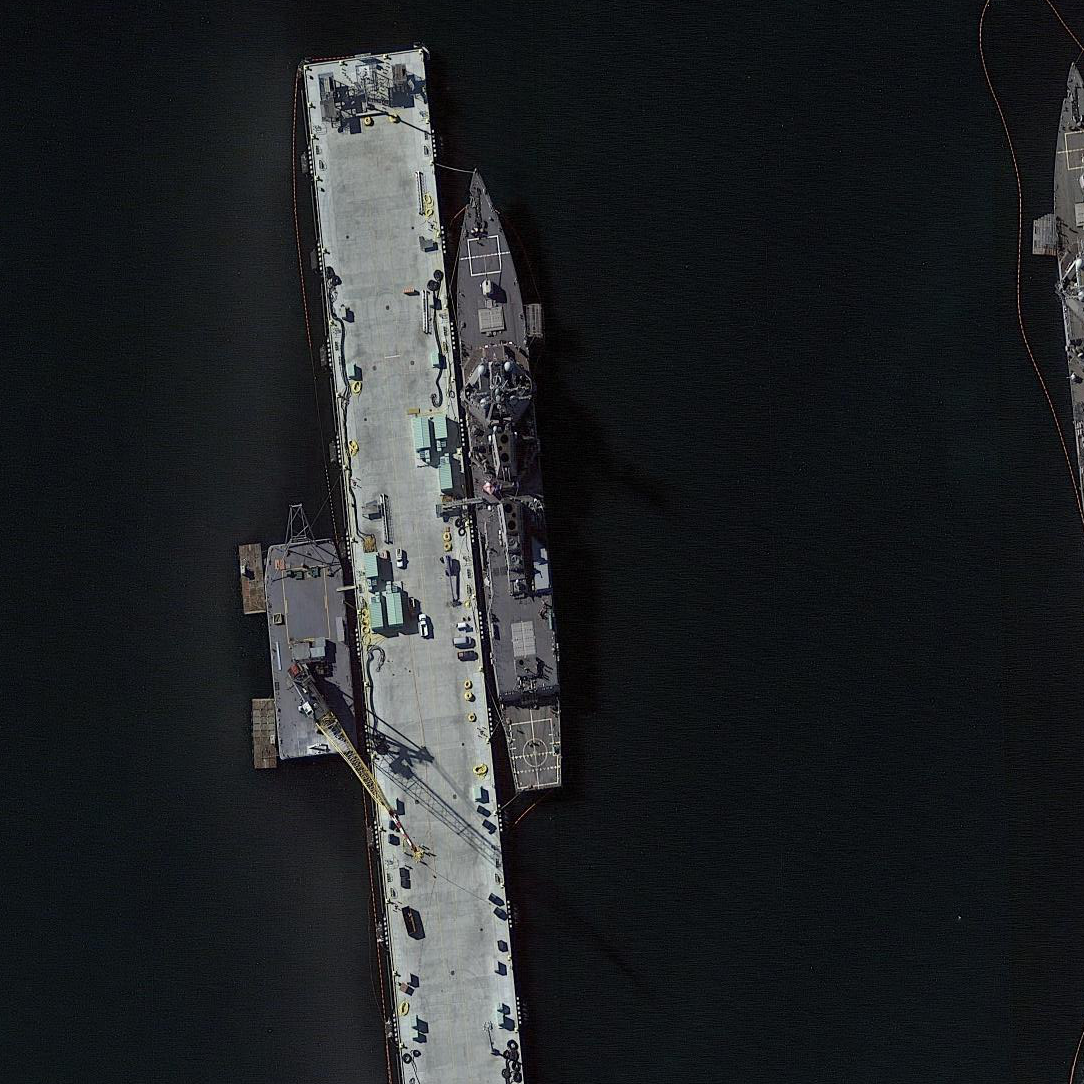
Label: destroyer